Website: lowes
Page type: account-selection
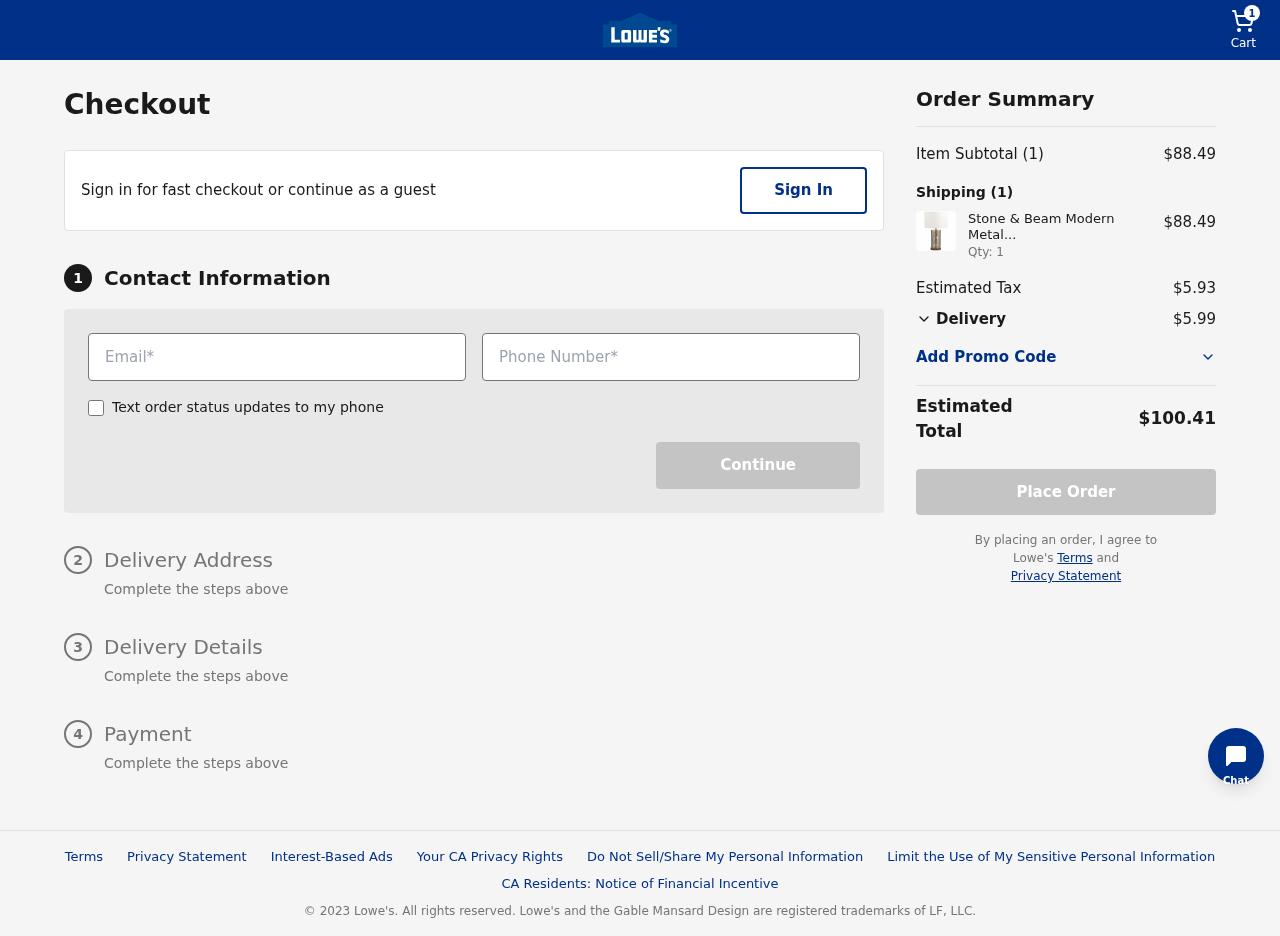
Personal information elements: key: PII_EMAIL
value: jacob.santos@gmail.com
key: PII_PHONE
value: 8146540829
Product elements: key: PRODUCT1_NAME
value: Stone & Beam Modern Metal Table Lamp, 23"H, Antique Brass
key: PRODUCT1_PRICE
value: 88.49
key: PRODUCT1_QUANTITY
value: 1
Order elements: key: ORDER_NUM_ITEMS
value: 1
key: ORDER_SUBTOTAL
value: $88.49
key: ORDER_TAX
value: $5.93
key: ORDER_SHIPPING_COST
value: $5.99
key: ORDER_TOTAL
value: $100.41